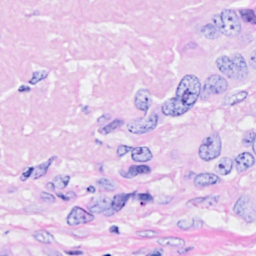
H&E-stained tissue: Breast